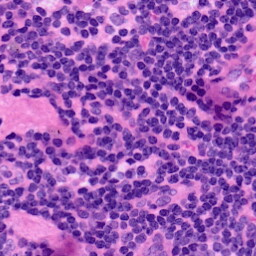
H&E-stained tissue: LymphNode